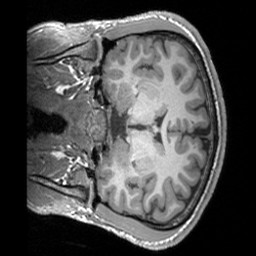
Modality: T1w
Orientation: coronal
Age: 22
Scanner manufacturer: siemens
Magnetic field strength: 3 T
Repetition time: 1.9 s
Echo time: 0.00252 s